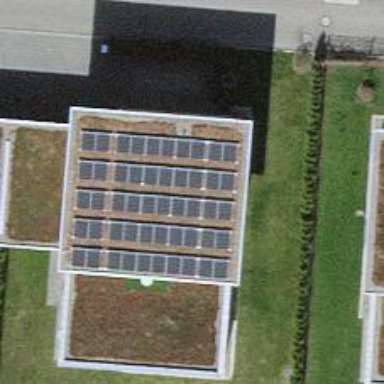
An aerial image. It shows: Solar power generator utilizing photovoltaic technology with solar photovoltaic panels.